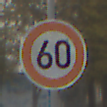
Verkehrszeichen: Geschwindigkeit60
Umgebung: Outdoor, Suburban
Tageszeit: MorningAfternoon
Wetter: Overcast
Licht: Natural
Jahreszeit: NotSpecified
Kontrast: LowContrast